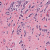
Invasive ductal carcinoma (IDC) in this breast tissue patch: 1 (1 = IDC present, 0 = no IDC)